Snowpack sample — Loveland Pass, Silver Plume, Colorado, USA (2/11/26, 12:00 PM MST)
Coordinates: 39.663, -105.886
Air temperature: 35 °F
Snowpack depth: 82 cm
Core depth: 30 cm
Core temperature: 28.4 °F
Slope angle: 13°, slope face: 12°
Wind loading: high
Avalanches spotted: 1
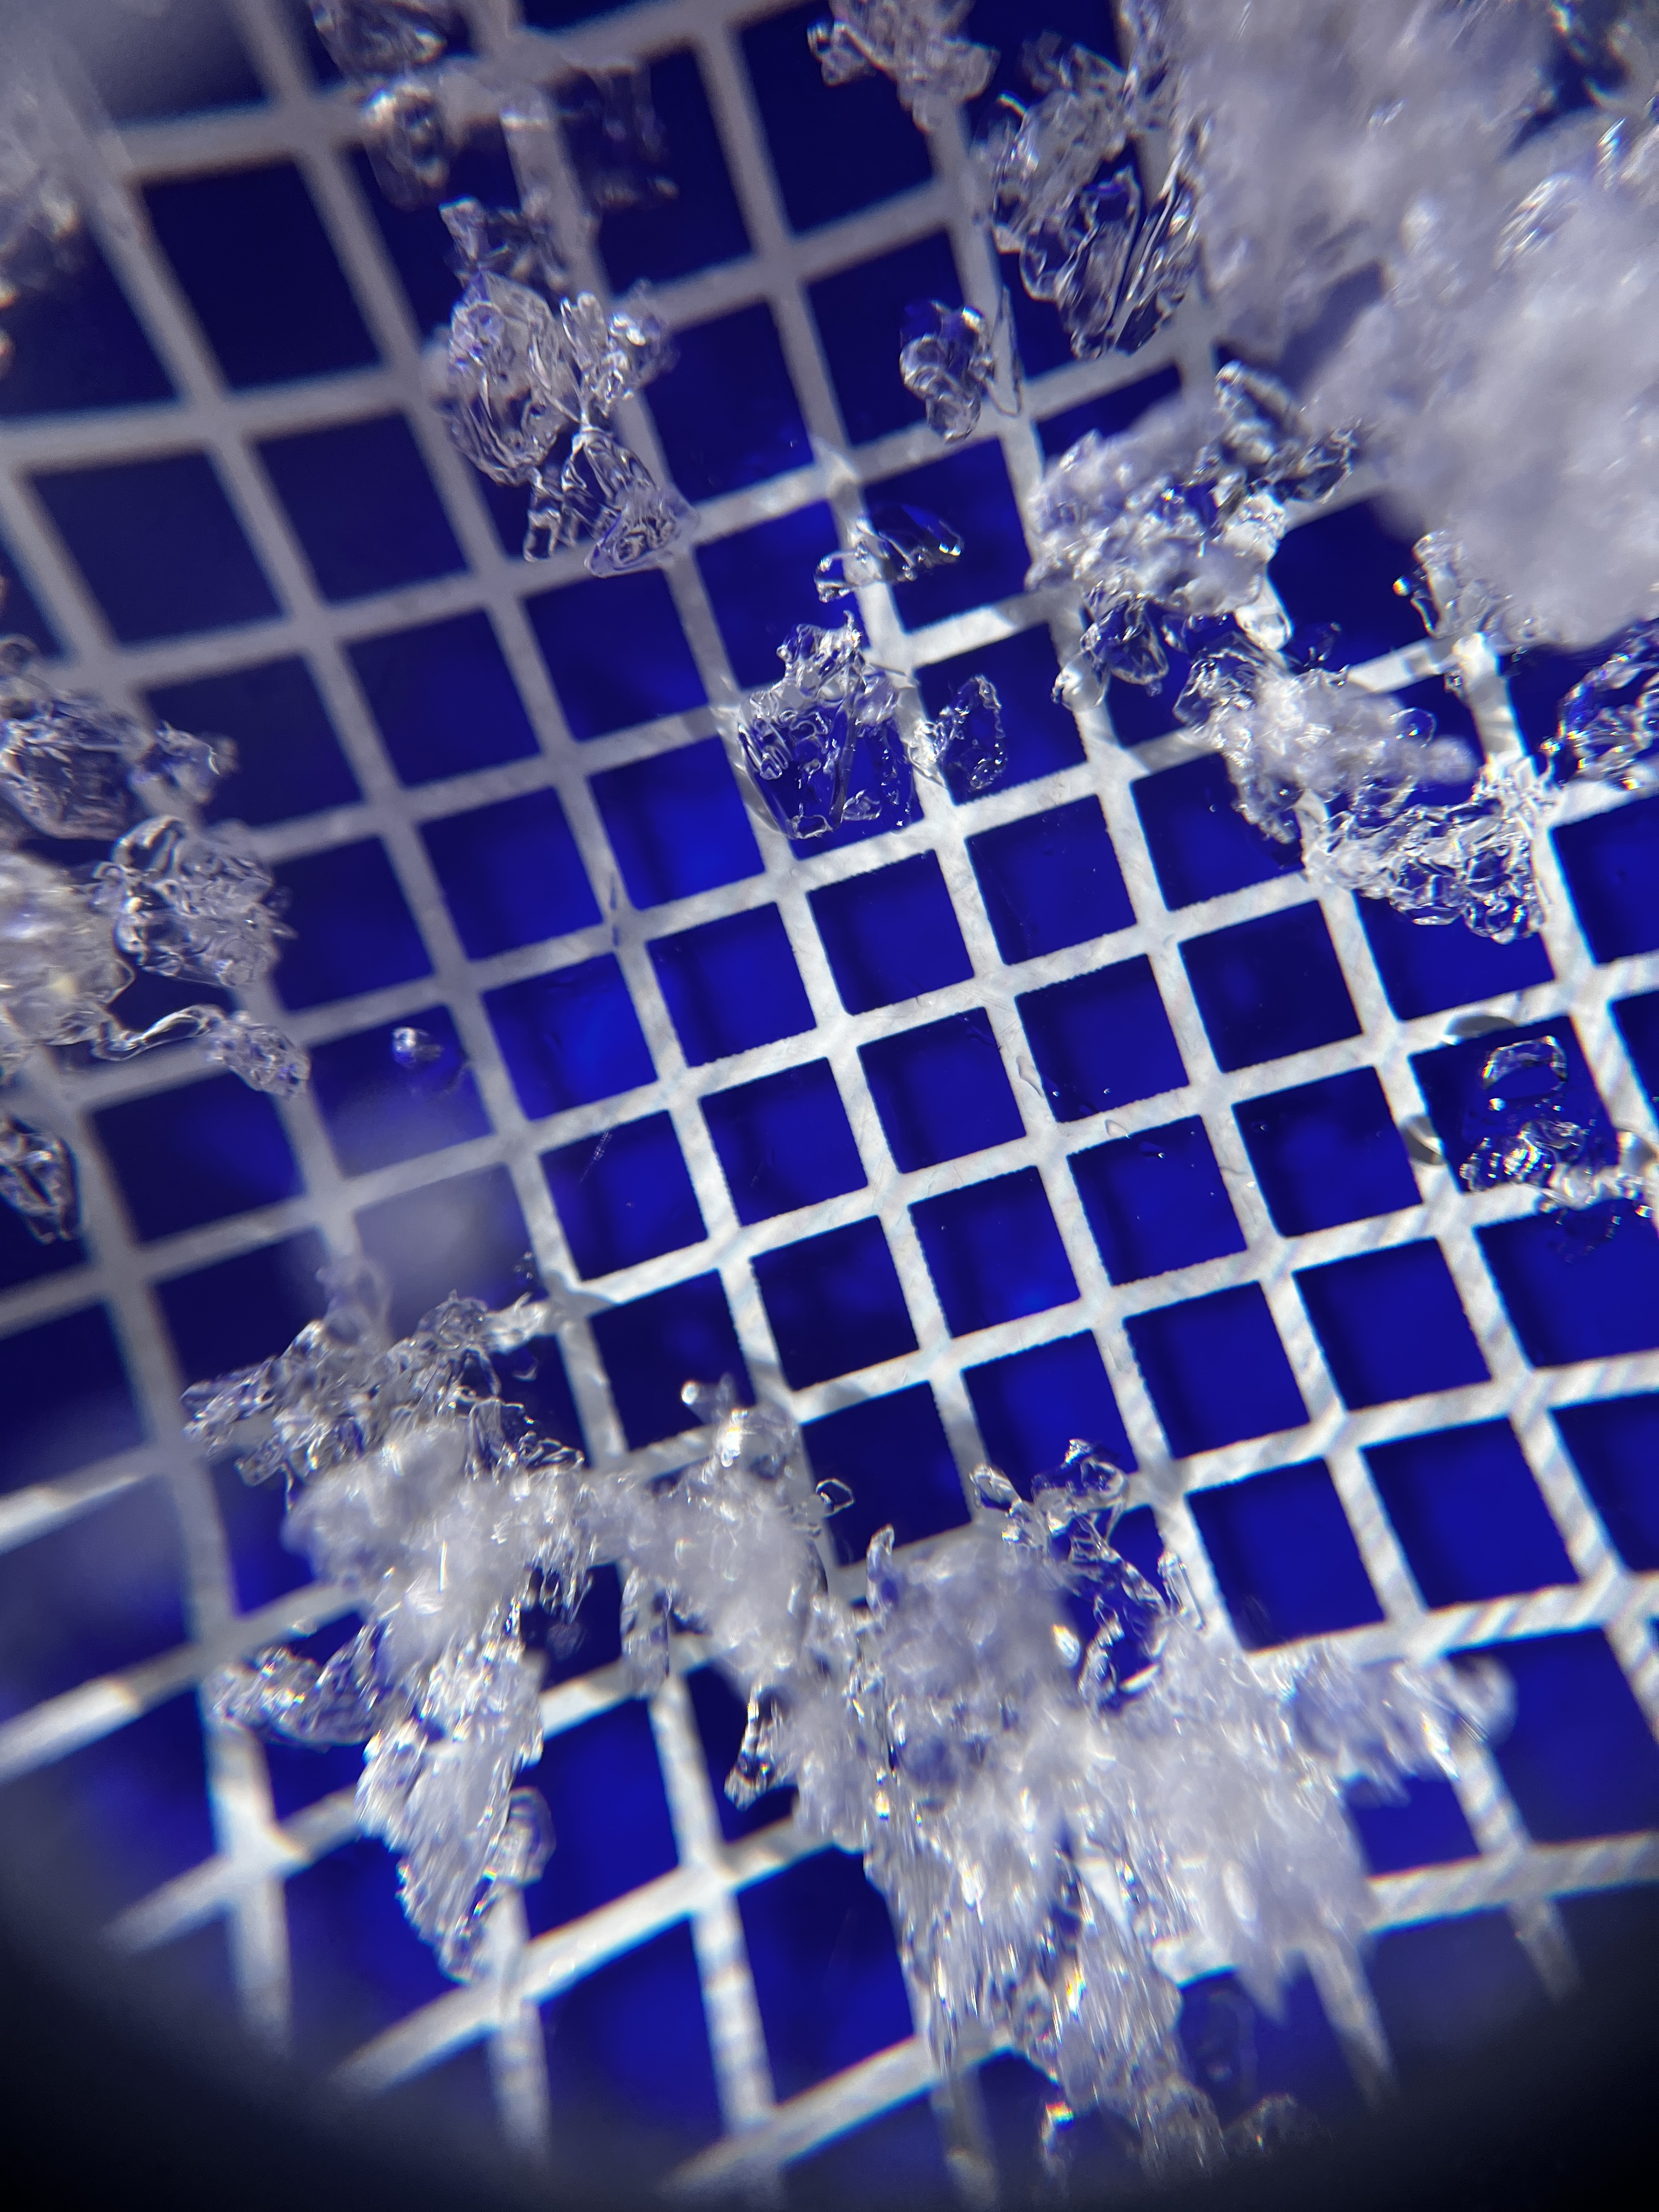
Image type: magnified_profile
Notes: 1 small avalanche spotted on the north side of the bowl, lots of wind loading